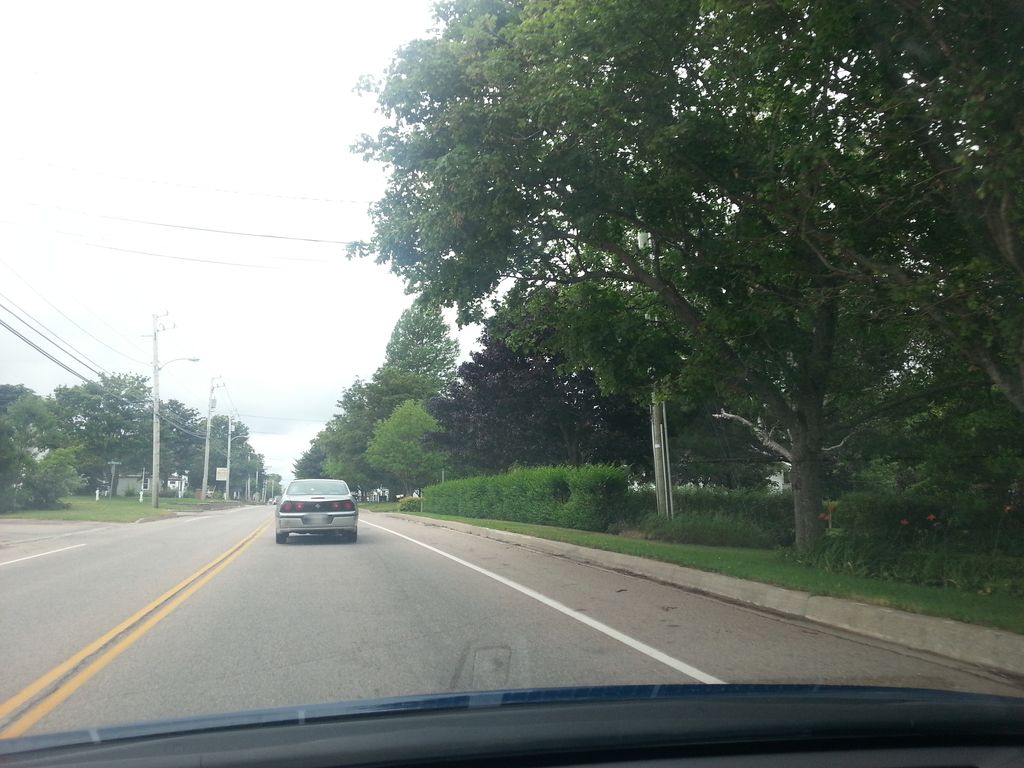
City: charlottetown